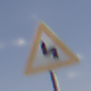
Verkehrszeichen: DoppelkurveZunaechstLinks
Umgebung: Outdoor, Nature
Tageszeit: Midday
Wetter: PartlyCloudy
Licht: Natural
Jahreszeit: NotSpecified
Kontrast: HighContrast